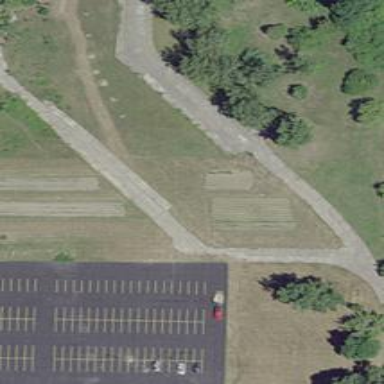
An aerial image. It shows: Path.